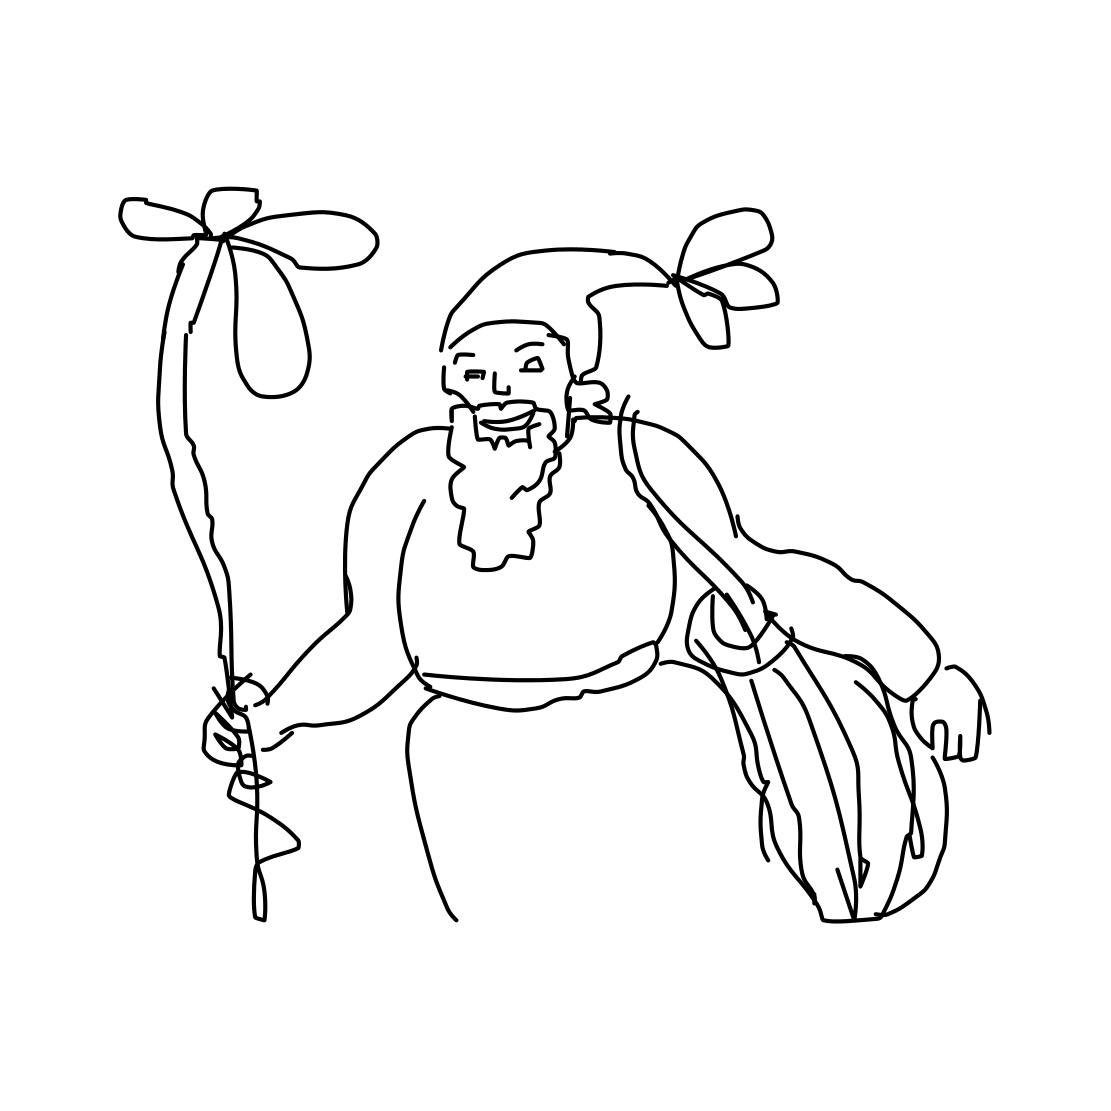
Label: santa claus